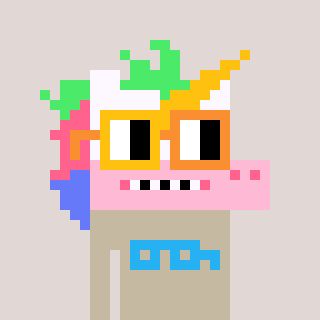
a pixel art character with square yellow and orange glasses, a unicorn-shaped head and a bege-colored body on a warm background